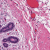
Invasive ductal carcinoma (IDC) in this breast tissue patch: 0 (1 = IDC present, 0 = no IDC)